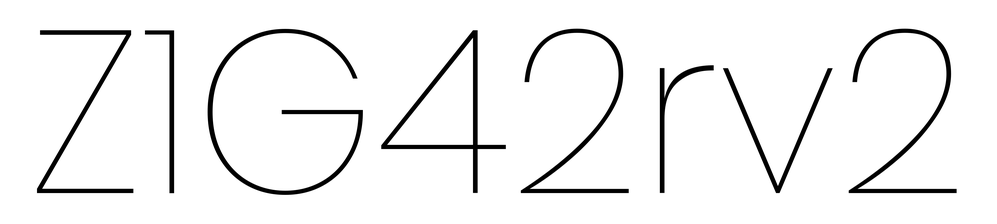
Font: Poppins-Thin